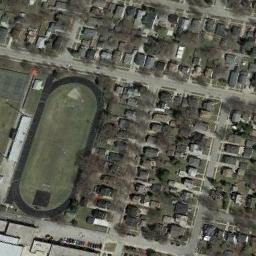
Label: ground_track_field